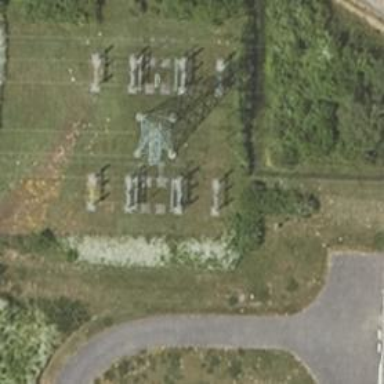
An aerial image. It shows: Power line in the image.